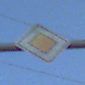
Verkehrszeichen: Vorfahrtsstrasse
Umgebung: Outdoor, Nature
Tageszeit: Dawn
Wetter: Clear
Licht: Natural
Jahreszeit: NotSpecified
Kontrast: LowContrast